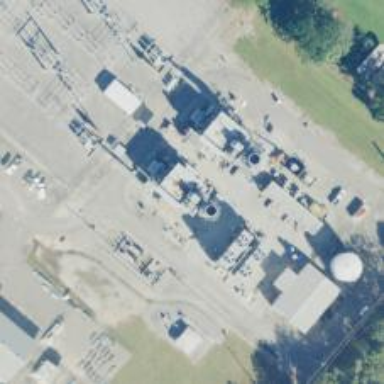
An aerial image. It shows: Gas turbine generator is in use.